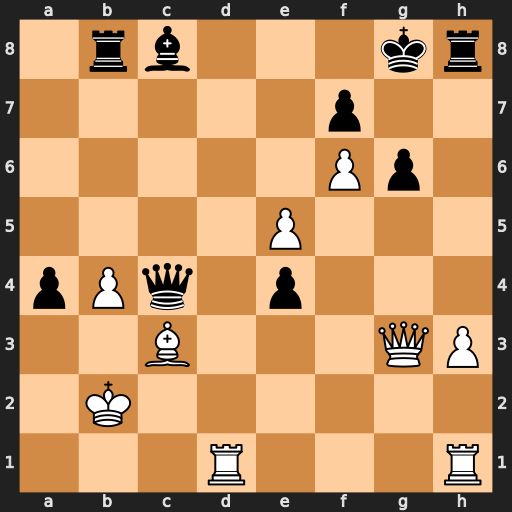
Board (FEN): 1rb3kr/5p2/5Pp1/4P3/pPq1p3/2B3QP/1K6/3R3R
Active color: w
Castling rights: -
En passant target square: -
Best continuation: Rd8+ Kh7 Qh4#